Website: crate-barrel
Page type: customer-info-address
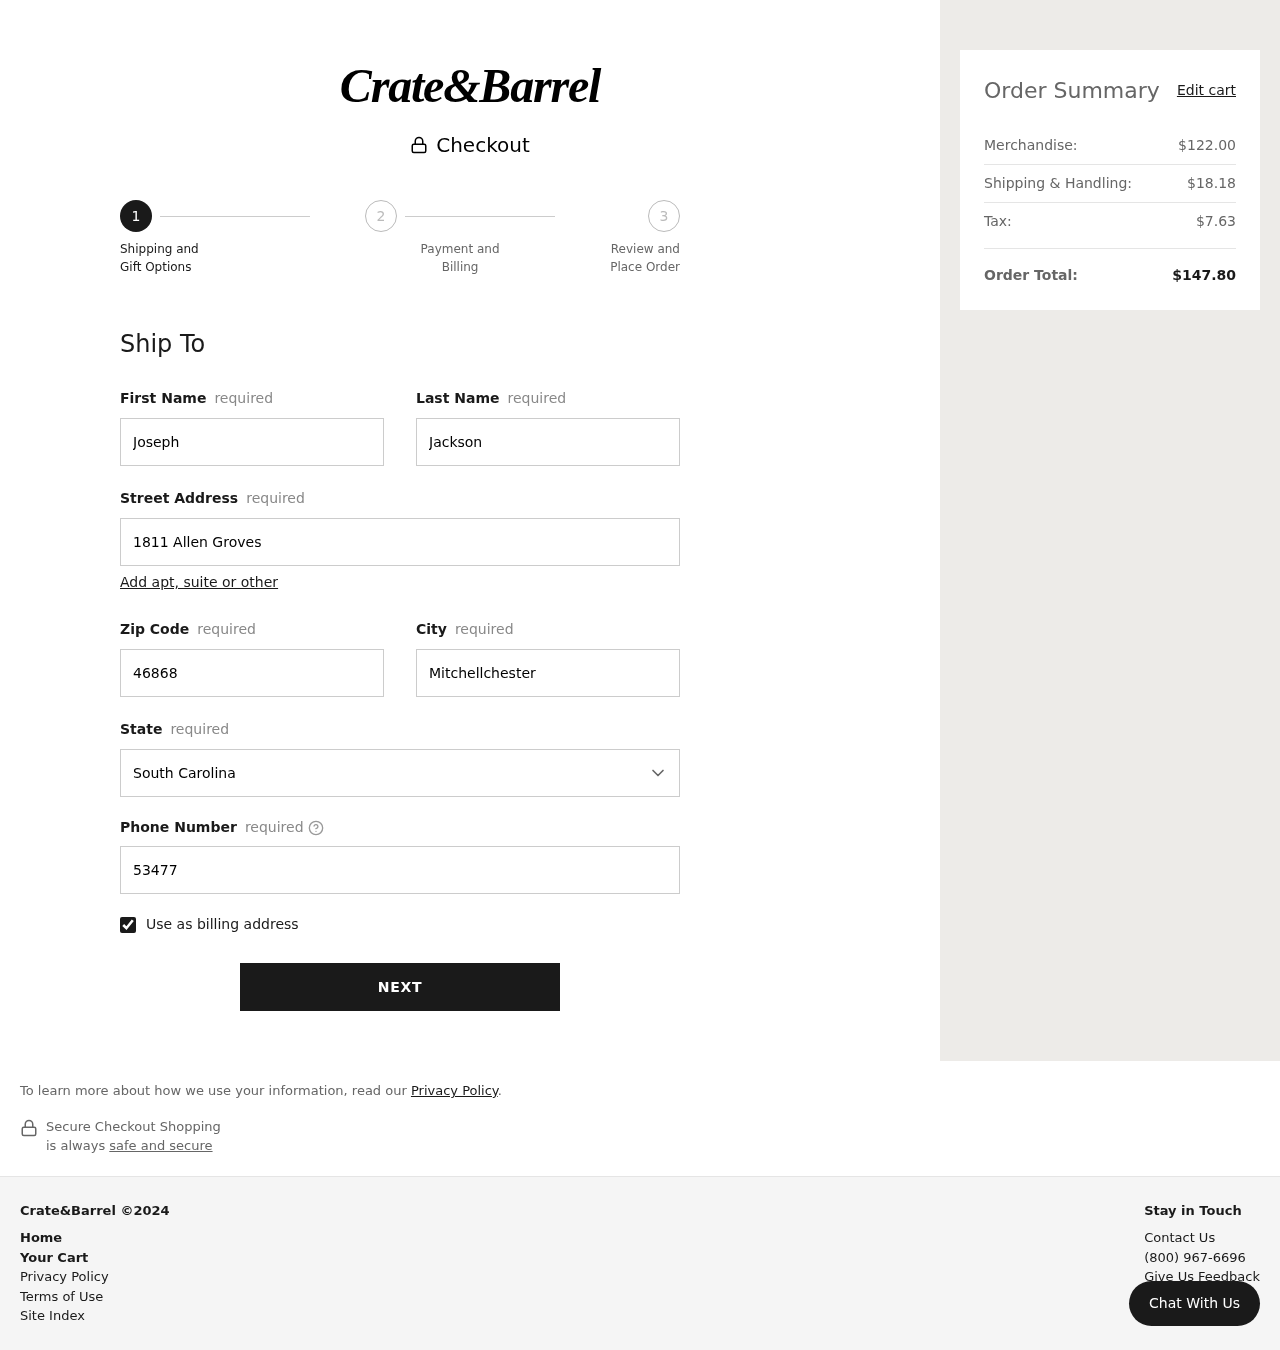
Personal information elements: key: PII_CITY
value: Mitchellchester
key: PII_FIRSTNAME
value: Joseph
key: PII_LASTNAME
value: Jackson
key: PII_PHONE
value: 5347743506
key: PII_POSTCODE
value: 46868
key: PII_STATE
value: South Carolina
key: PII_STREET
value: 1811 Allen Groves
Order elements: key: ORDER_SUBTOTAL
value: $122.00
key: ORDER_SHIPPING_COST
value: $18.18
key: ORDER_TAX
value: $7.63
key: ORDER_TOTAL
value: $147.80